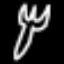
Label: fork